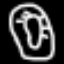
Label: donut